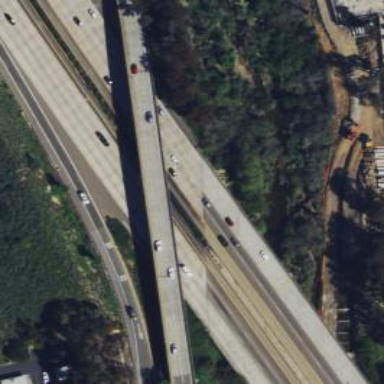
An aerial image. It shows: Motorway bridge.